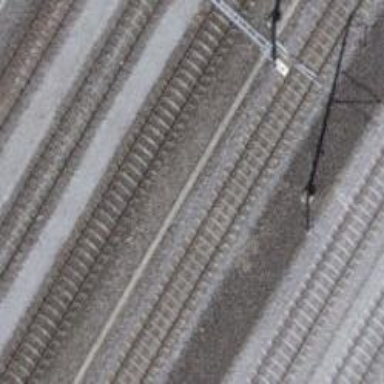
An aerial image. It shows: Single-track railway with electrified contact lines.